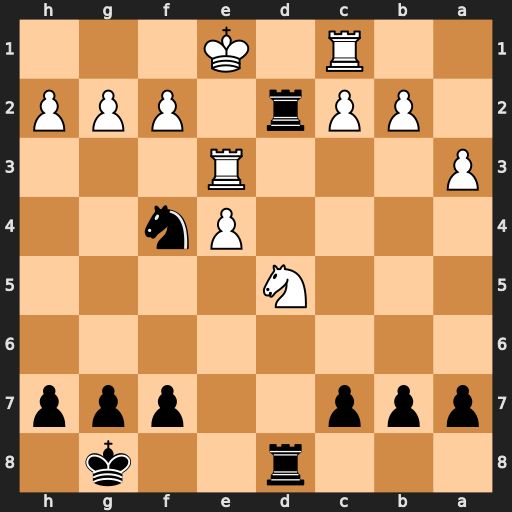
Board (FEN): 3r2k1/ppp2ppp/8/3N4/4Pn2/P3R3/1PPr1PPP/2R1K3
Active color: b
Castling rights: -
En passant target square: -
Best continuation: R2xd5 exd5 Nxg2+ Ke2 Nxe3